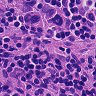
Metastatic tissue present: yes